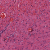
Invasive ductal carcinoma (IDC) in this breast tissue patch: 0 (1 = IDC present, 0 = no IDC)